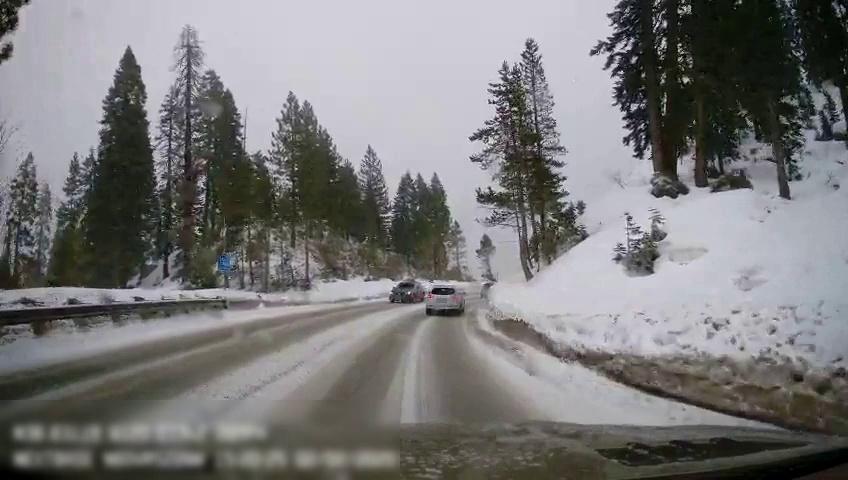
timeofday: Day
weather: Snowy
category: Drivable Space
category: Vehicles | SUV
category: Vehicles | Car
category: Vehicles | SUV
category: Traffic | Signs